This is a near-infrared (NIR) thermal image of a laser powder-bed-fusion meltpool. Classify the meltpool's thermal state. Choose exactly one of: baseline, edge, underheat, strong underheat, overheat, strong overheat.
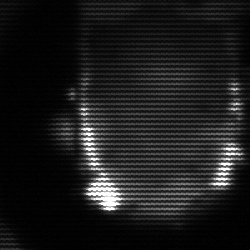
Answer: baseline